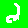
Digit: 2